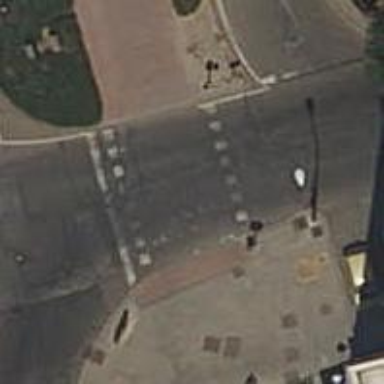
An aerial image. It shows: Road crossing with traffic signals.